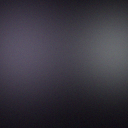
Screen state: off